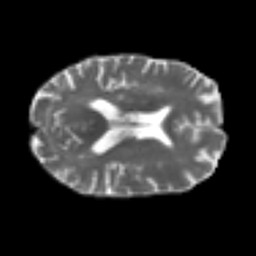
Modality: T2w
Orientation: axial
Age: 61
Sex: male
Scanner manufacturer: siemens
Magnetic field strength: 3 T
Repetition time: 4.987 s
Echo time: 0.0792 s